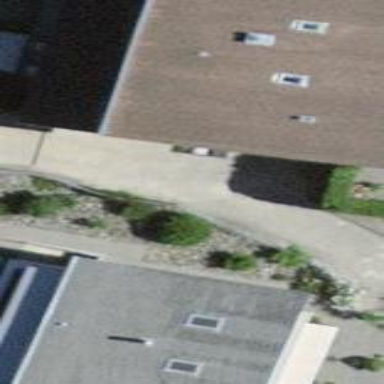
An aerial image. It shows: Simple and straightforward house.